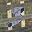
Label: 3